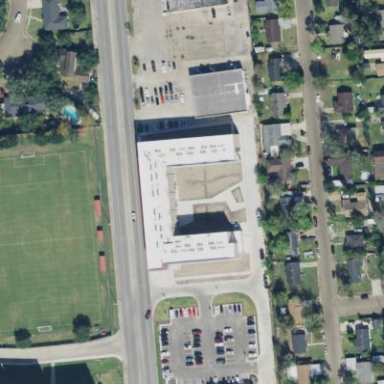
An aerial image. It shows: School building.